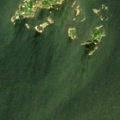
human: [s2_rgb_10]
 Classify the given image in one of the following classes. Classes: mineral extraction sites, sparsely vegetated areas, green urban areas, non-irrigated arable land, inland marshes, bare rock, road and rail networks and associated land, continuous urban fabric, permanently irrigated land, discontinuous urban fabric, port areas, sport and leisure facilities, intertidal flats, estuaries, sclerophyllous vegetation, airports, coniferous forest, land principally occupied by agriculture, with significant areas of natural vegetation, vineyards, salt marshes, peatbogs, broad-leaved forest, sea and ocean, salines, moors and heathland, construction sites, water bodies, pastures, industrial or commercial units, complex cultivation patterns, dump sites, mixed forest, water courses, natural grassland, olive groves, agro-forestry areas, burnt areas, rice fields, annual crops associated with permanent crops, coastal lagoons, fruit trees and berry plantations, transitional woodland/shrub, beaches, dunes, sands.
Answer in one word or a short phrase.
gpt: sea and ocean